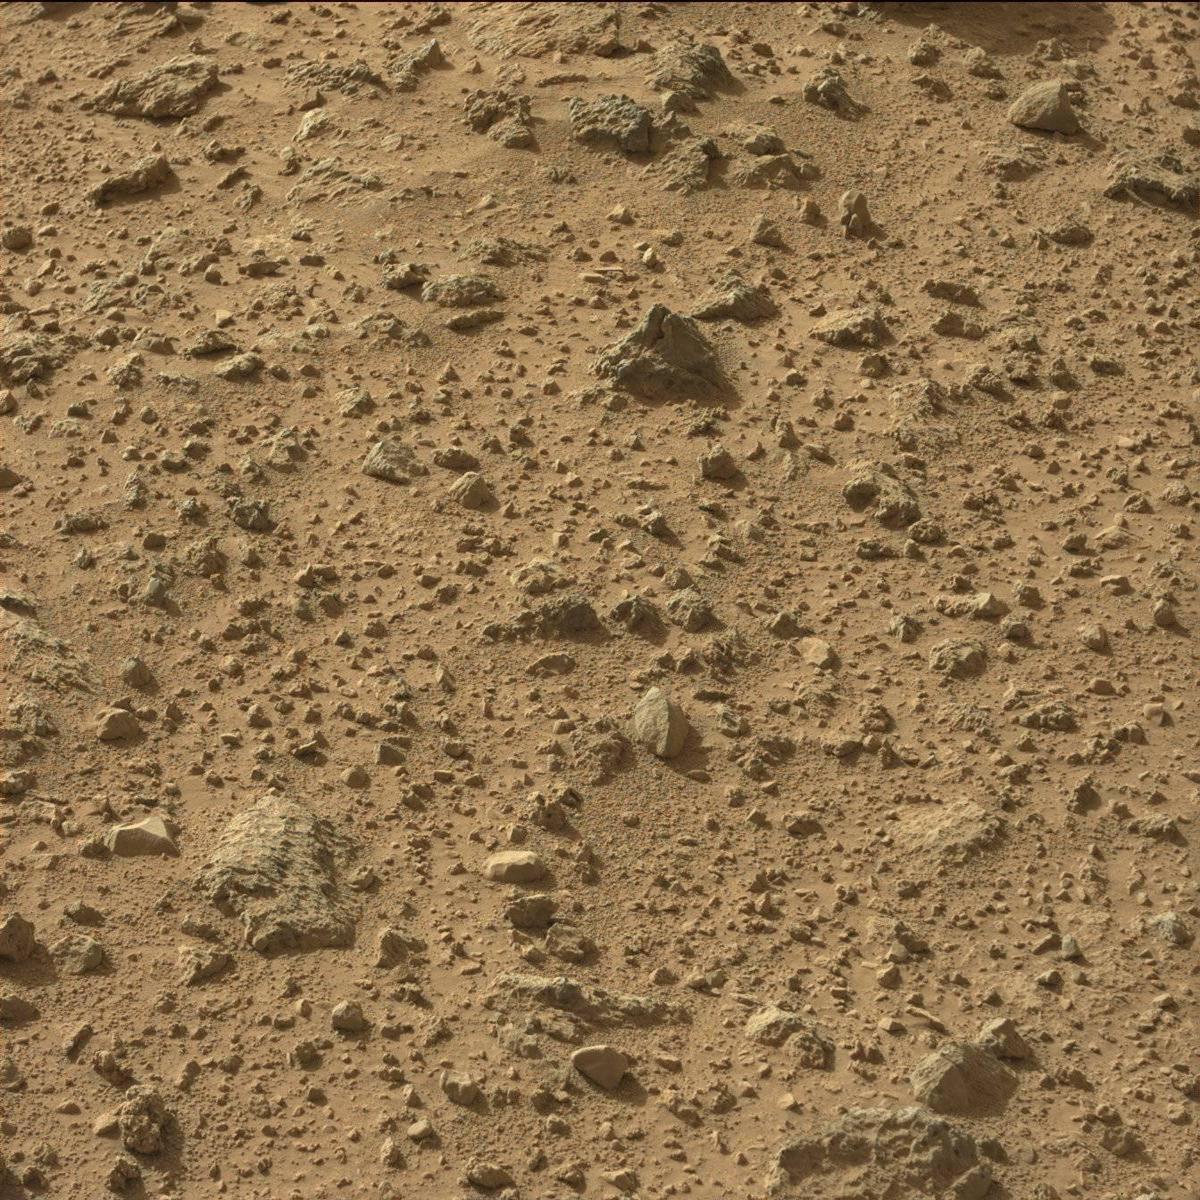
Terrain classes present: Bedrock, Rock, Sand / Soil